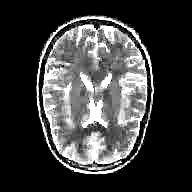
Label: notumor